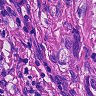
Metastatic tissue present: yes